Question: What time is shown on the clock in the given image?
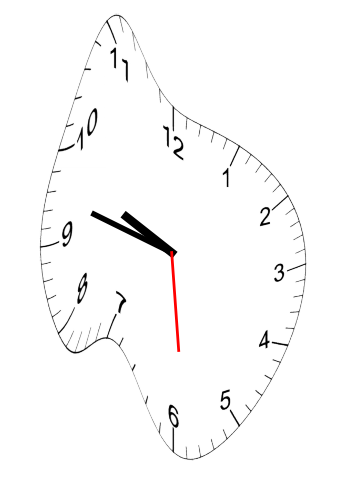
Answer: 09:47:29